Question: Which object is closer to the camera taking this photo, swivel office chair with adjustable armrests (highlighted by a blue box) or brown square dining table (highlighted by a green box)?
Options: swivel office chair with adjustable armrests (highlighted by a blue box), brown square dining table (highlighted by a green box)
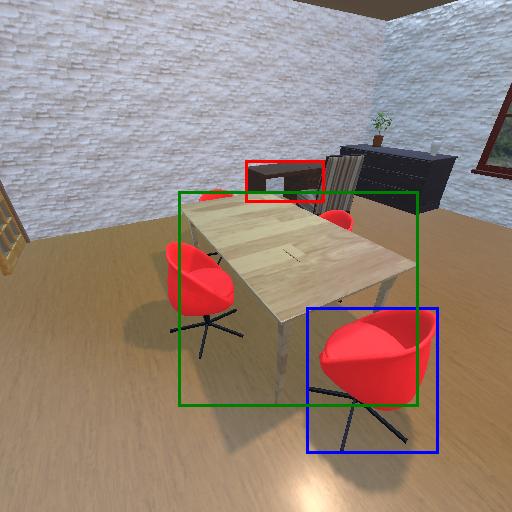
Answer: swivel office chair with adjustable armrests (highlighted by a blue box)